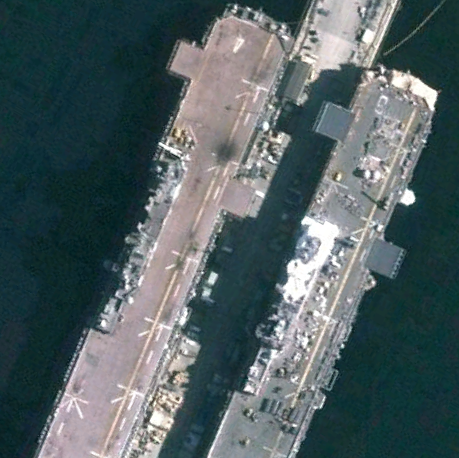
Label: assault